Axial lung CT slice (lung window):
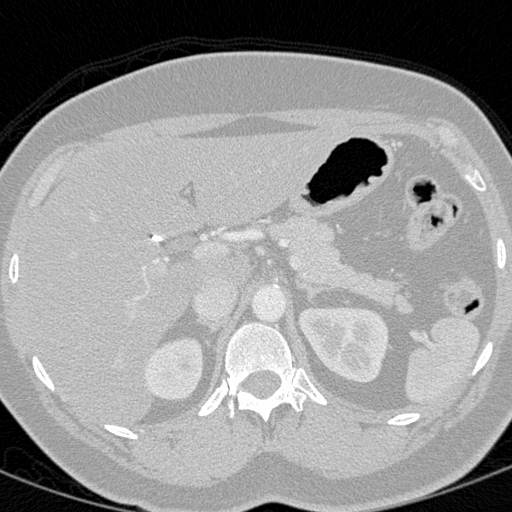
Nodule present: no